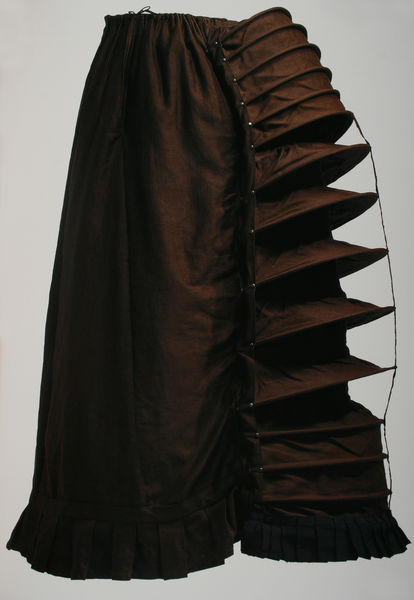
Titel: Turnüre
Standort: Kyoto (Japan)
Institution: Kyoto Costume Institute
Schlagwörter: blau, dunkel, weiß, frauen, braun, damen, dunkelbraun, frankreich, frau, grau, jahrhundertwende, kleid, schwarz, dame, mode, rock, hose, band, falten, kleidung, lang, vorhang, fransen, kostüm, schnur, stoff, stoffe, saum, seide, rund, skulptur, statue, bein, hinter, japan, lampenschirm, modern, französisch, falte, metall, gestell, roch, rüschen, nieten, krempe, raffung, foto, fotografie, photographie, gestänge, gerüst, unterrock, linie, seil, gebilde, entwurf, kunst, löcher, geschnürt, konstruktion, bürgerlich, reif, plissee, gewebe, textil, klei, streben, design, draht, reifen, reifrock, tunnel, zelt, bund, aufsatz, turnüre, cul de paris, schnürung, teile, elemente, schlauch, röhre, ziehharmonika, fashion, kyoto, bündchen, span, jahrhunderwende, phtographie, hosenrock, falkten, gummizug, unterteil, gefächert, fischgräten, accordeon, hinterbetonung, reiffalten, wildseide, zurnüre, po